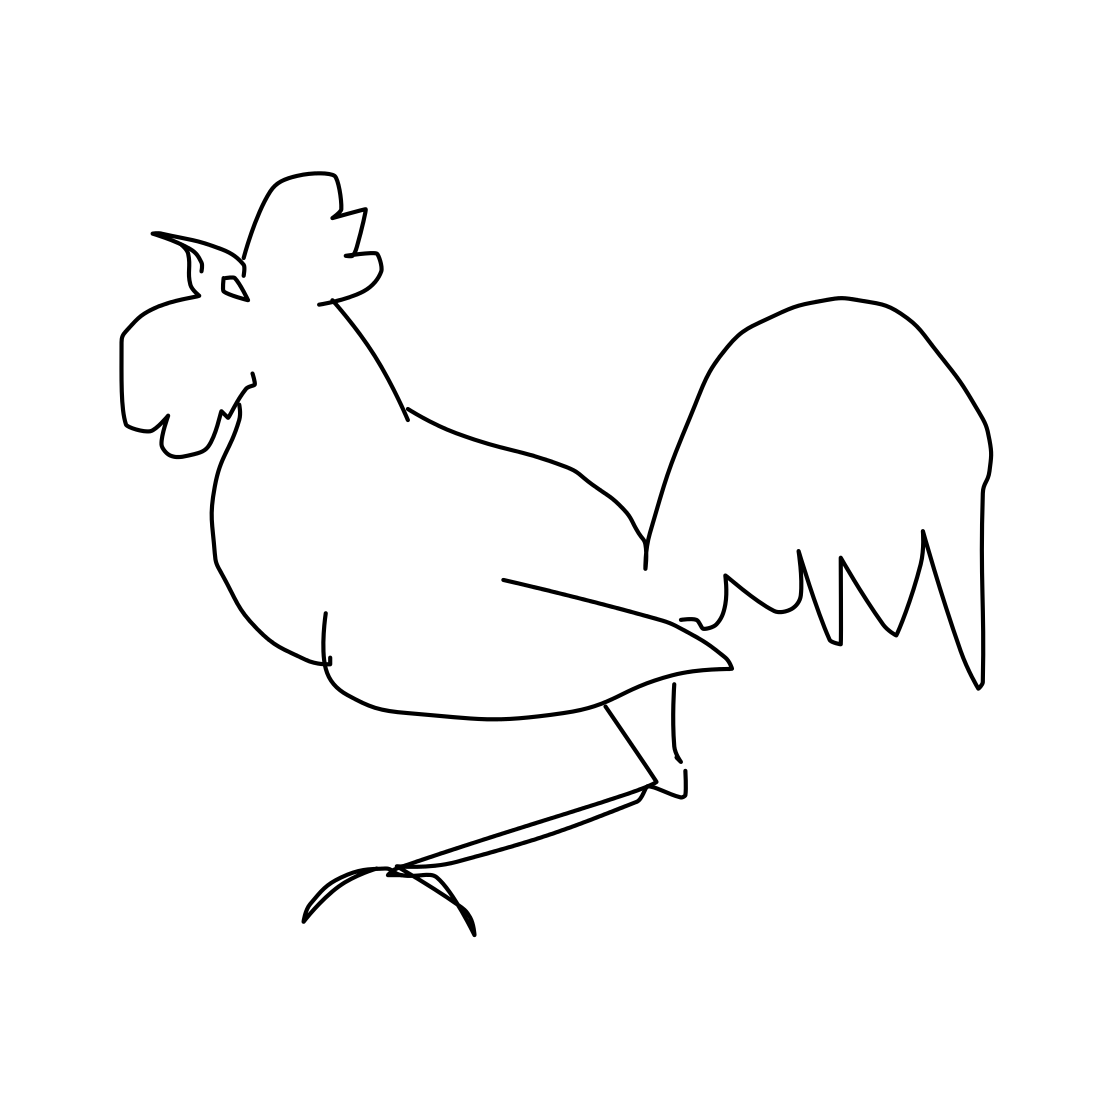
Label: rooster